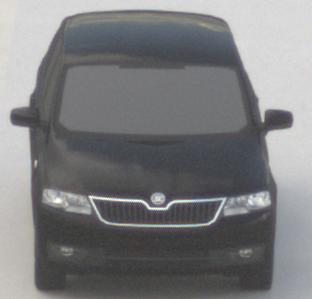
Make: Skoda
Model: Rapid Spaceback 1.2 TSI
Detailed model: Rapid Spaceback
Model produced from: 2013/10
Model produced until: 2015/04
Doors: 5
Color: black
Road condition: dry road
Daytime: morning or afternoon
Contrast: low contrast